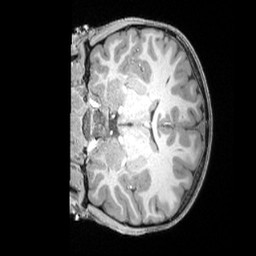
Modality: T1w
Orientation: coronal
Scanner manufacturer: siemens
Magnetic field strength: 3 T
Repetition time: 2.4 s
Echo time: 0.00224 s